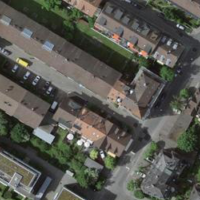
EUNIS habitat code: 54
Species observed at this site:
Erinaceus europaeus